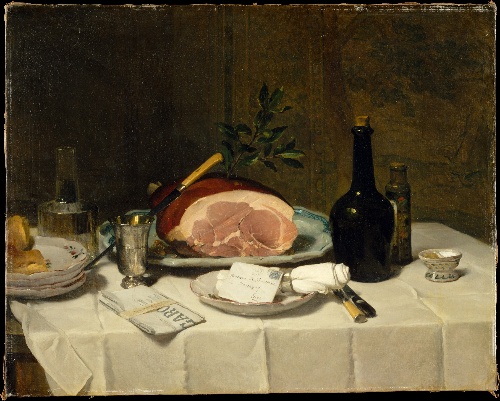
Title: Still Life with Ham
Artist: Philippe Rousseau
Artist bio: French, Paris 1816–1887 Acquigny
Date: 1870s
Object type: Painting
Classification: Paintings
Medium: Oil on canvas
Dimensions: 28 3/4 x 36 1/4 in. (73 x 92.1 cm)
Department: European Paintings
Credit line: Catharine Lorillard Wolfe Collection, Wolfe Fund, 1982
Accession year: 1982
Repository: Metropolitan Museum of Art, New York, NY
Tags: Food|Still Life